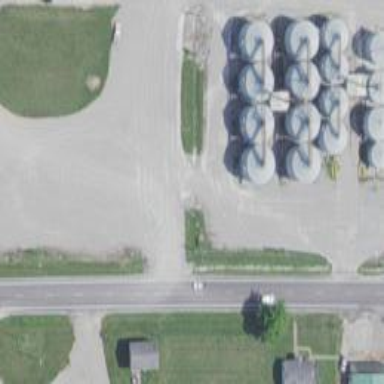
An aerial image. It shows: Silo.